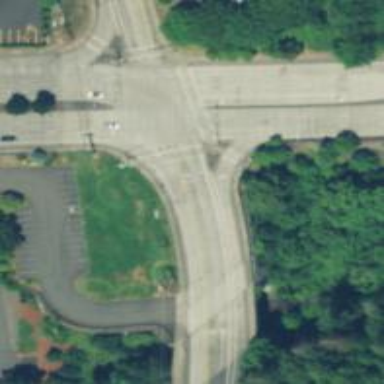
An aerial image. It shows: Crossing on the road.